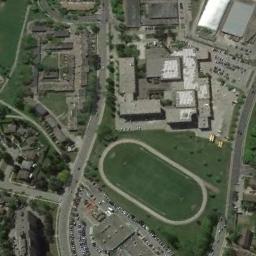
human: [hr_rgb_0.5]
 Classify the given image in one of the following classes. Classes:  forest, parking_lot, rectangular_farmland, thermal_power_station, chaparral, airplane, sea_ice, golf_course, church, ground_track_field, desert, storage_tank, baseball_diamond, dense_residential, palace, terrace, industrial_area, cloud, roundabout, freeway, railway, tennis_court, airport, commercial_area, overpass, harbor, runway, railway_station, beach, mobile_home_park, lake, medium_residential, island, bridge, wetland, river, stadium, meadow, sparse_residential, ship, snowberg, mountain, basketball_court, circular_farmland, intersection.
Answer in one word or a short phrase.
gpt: ground_track_field